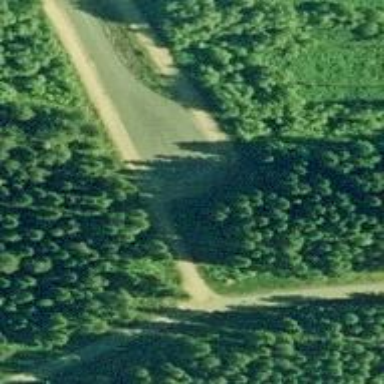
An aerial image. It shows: Turning circle on the road.